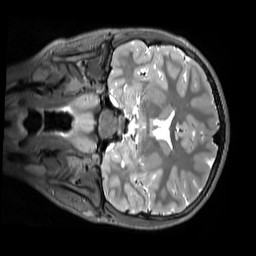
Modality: T2w
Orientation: coronal
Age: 12
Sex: male
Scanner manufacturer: siemens
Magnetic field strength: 3 T
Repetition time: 3.2 s
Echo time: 0.408 s